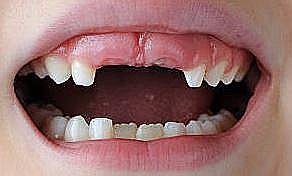
Condition: hypodontia